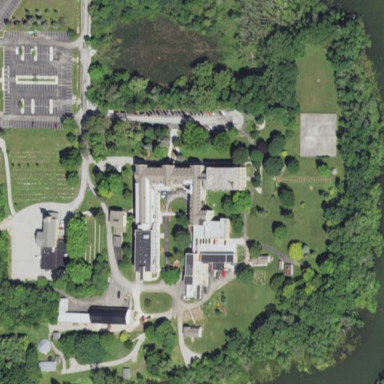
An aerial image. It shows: Convent building.